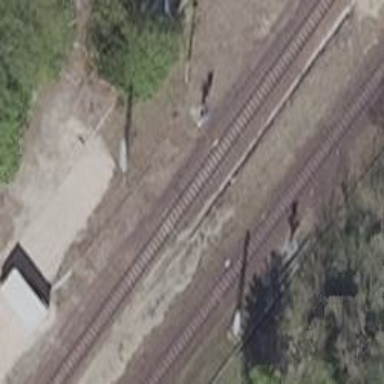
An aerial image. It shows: Railway signal.